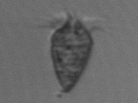
Label: Paratontonia_gracillima